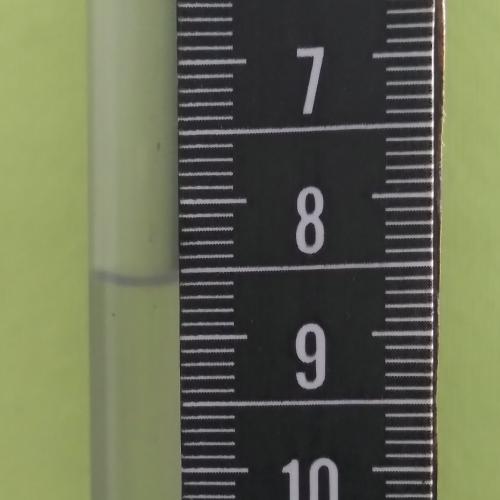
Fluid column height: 9.6 cm